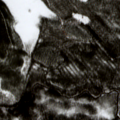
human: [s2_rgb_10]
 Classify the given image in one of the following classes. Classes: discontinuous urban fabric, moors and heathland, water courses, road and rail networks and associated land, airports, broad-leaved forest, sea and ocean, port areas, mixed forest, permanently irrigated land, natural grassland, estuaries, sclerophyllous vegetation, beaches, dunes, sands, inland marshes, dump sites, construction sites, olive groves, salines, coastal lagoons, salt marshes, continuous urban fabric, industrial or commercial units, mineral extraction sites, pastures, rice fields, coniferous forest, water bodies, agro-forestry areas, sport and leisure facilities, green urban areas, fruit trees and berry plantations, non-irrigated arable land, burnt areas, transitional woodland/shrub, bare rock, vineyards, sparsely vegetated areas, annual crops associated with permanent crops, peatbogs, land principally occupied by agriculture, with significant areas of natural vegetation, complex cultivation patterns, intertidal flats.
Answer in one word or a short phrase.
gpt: coniferous forest, mixed forest, transitional woodland/shrub, peatbogs